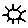
Label: sun